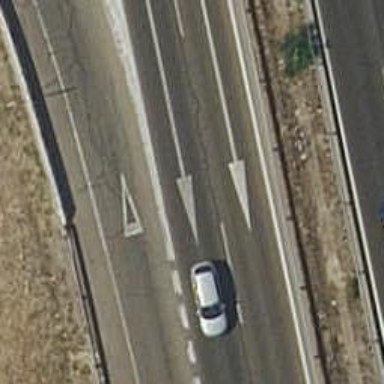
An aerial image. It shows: Road with "give way" sign.